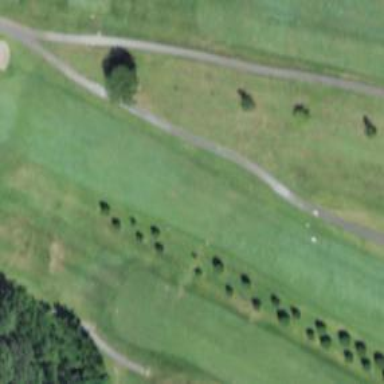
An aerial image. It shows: Golf hole.